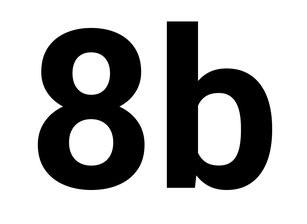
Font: Roboto_Bold